Question: I am trying to learn the features of IEEE rounding from the following source <URL>

Can anyone one explain the equation for round up ? What does round up with fix up mean ? And what are floor and ceiling functions ? I tried IEEE 754 , but it does not mention these
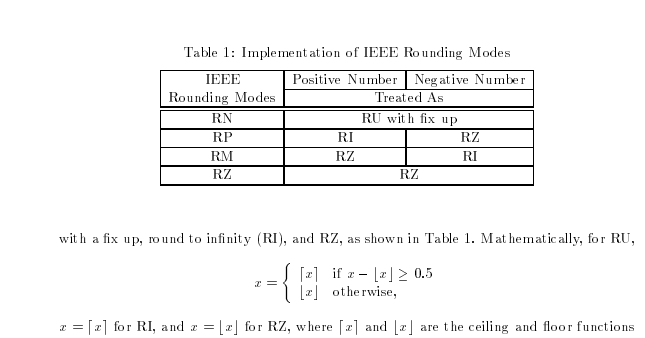
Answer: Let's start with floor( ) and ceiling( ) (which I'm going to call "ceil" from here on). These are basic mathematical functions which map real numbers to integers. Formally, they are defined as follows:
'''
floor(x) = max { n in Z | n <= x }
ceil(x) = min { n in Z | n >= x }
'''
More plainly, the floor of 'x' is the largest integer that is no bigger than 'x', and the ceil is the smallest integer that is no smaller than 'x'. Some examples:
- 'floor(1.5)''1'- 'ceil(2)''2'- 'floor(-3.14159)''-4'
Consult <URL> for more details.
Ok, now lets move on to rounding. Every real number x either an integer (in which case 'floor(x) == x == ceil(x)'), or lies between two integers 'floor(x) < x < ceil(x)'. Mathematically, a "rounding rule" is a function 'f' that maps real numbers to integers with the following property: for every real number 'x', 'f(x) = floor(x)' or 'f(x) = ceil(x)'. This leaves lots of flexibility about which possible result is chosen in any situation, so there are lots of different rounding rules. Here are some examples (<URL>:
- each of 'floor( )' and 'ceil( )' is a rounding rule.- "round toward zero": simply throw away the fractional part of the input. This is also called , and is often written as a mathematical function called 'trunc( )'. It can be defined as 'trunc(x) = ceil(x)' if 'x < 0', and 'trunc(x) = floor(x)' otherwise*. For example, 'trunc(1.5)' is '1' and 'trunc(-2.7)' is '-2'.- "round away from zero" or "round towards infinity": This is the "opposite" of truncation; if 'x < 0' the result is 'floor(x)', and the result is 'ceil(x)' otherwise. There isn't a common mathematical name for this rule, so I'll just call it 'round-away( )'. Examples: 'round-away(1.001)' is '2', and 'round-away(-<PHONE>)' is '-1'.- "round to odd": If the input 'x' is an integer, return 'x'. Otherwise, look at 'floor(x)' and 'ceil(x)'. Because they are consecutive integers, one of them will be even and the other will be odd. Return the one that is odd. Some examples: 'round-to-odd(1.001)' is '1', 'round-to-odd(-2.001)' is '-3', and 'round-to-odd(4.0)' is '4.0'.- "round to nearest, ties to even": This is the default rounding mode of IEEE-754. I would call it 'round( )', but that name is (rather perversely) used for a different rounding rule in the C library, and I don't want to confuse everyone, so I'll call it 'rne( )' instead here. Here the idea is as follows: if there is a unique integer closest to 'x', return that integer. Otherwise, 'x' lies exactly halfway between two integers; one of them is even and the other is odd. Return the even one.
This last rule can be written as "RU with fix-up", though that is a somewhat odd way to think of it, mathematically. More commonly, it's formally defined more or less as follows:
'''
rne(x) = floor(x) if x - floor(x) < 0.5
floor(x) if x - floor(x) = 0.5 and floor(x) is even.
ceil(x) if x - floor(x) = 0.5 and floor(x) is odd.
ceil(x) if x - floor(x) > 0.5
'''
Some examples of this 'rne( )' rule in action: 'rne(0.5)' is '0'. 'rne(-1.5)' is '-2'. 'rne(1.3)' is '1'. 'rne(1.8)' is '2'.
Ok, so this is all talking about . What does that have to do with rounding to the nearest floating-point number as in IEEE-754? A rounding rule may be used not only to round to integer, but to round to any fixed number of digits as well, by simply scaling it by a factor of 'b**n', where 'b' is the base of the representation and 'n' is chosen so that the desired rounding point of the number ends up in the units position (the LSB). Of course, we don't actually need to scale the number and un-scale the result; instead we simply replace 'ceil(x)' and 'floor(x)' in the rounding rule with the values of 'x' rounded down and up to the desired number of digits.
[*] I'm defining functions on real numbers here, not giving IEEE-754 implementations. Thus, there's no need to deal with edge cases like '-0', 'inf', or 'nan'.